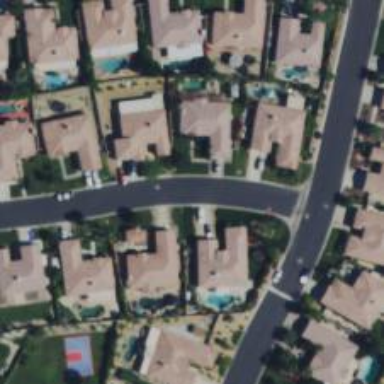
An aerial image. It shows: Residential road.